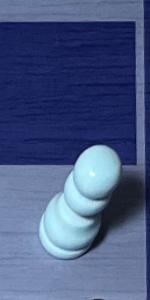
Label: Pawn_White